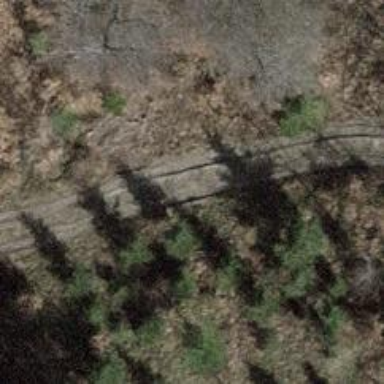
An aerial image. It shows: Track with grade5 tracktype.